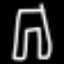
Label: pants